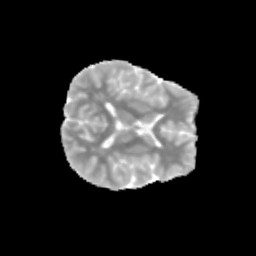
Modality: MD
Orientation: axial
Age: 11
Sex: male
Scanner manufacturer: siemens
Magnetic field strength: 3 T
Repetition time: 3.8 s
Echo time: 0.07 s